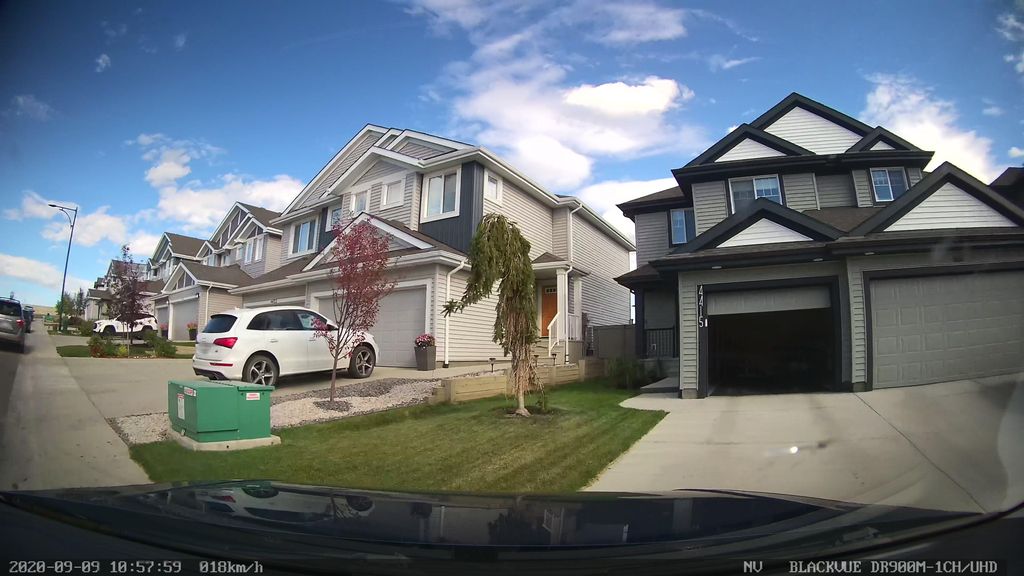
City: edmonton